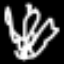
Label: angel